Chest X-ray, PA view. Patient: 72 years old, sex M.
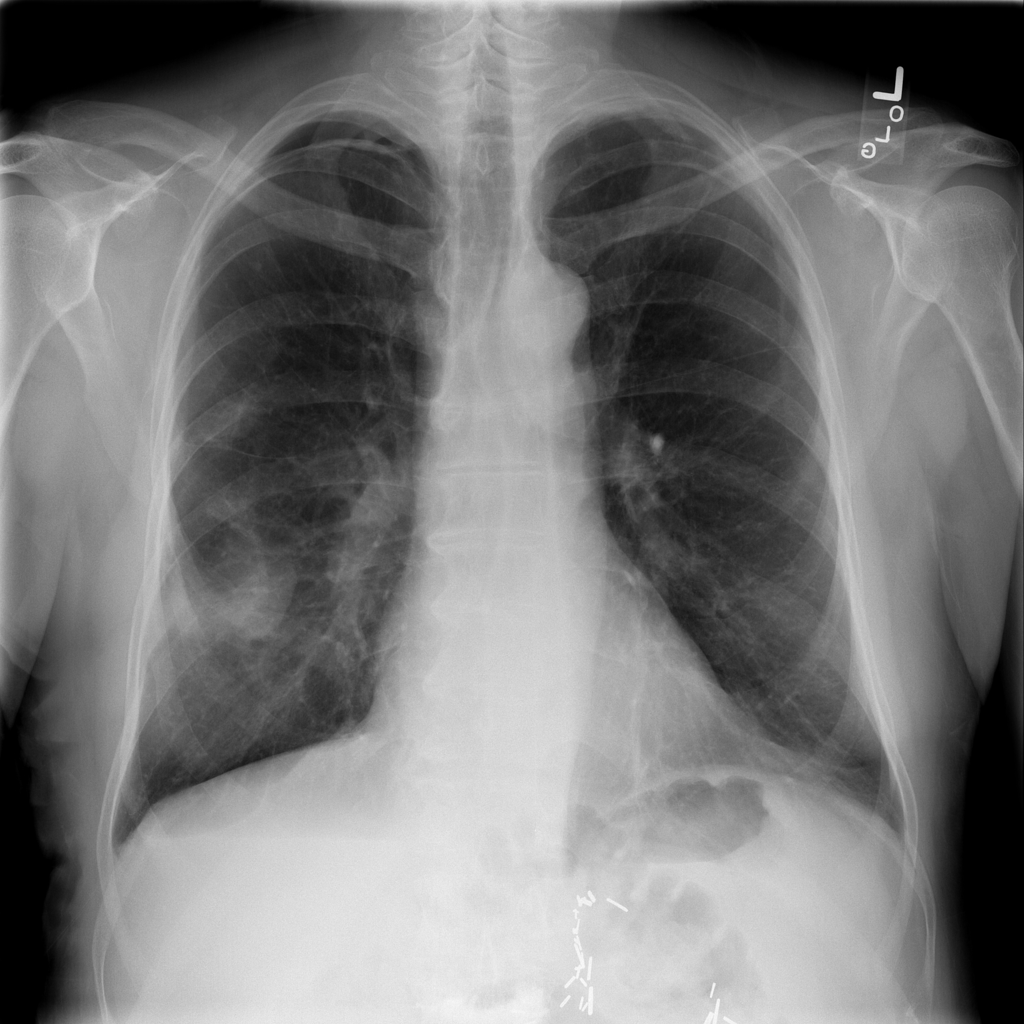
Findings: Mass, Pneumothorax